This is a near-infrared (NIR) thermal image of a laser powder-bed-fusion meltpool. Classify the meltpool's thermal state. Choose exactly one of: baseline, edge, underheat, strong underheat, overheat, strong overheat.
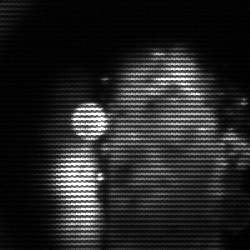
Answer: strong underheat